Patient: sex F, age 68
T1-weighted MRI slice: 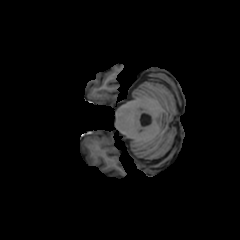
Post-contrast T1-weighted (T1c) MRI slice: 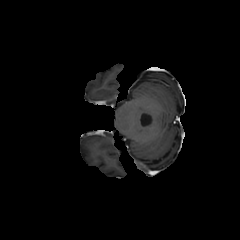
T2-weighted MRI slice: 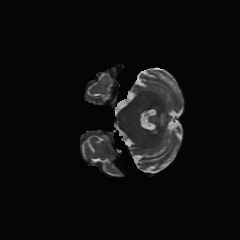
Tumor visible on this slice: no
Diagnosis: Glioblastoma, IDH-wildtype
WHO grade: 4